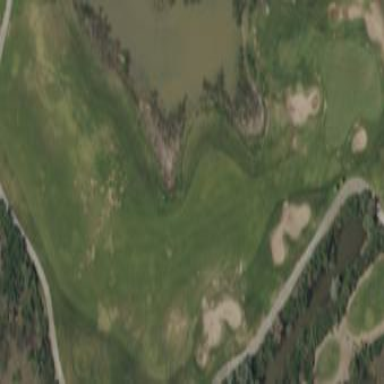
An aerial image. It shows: Scenic golf fairway.